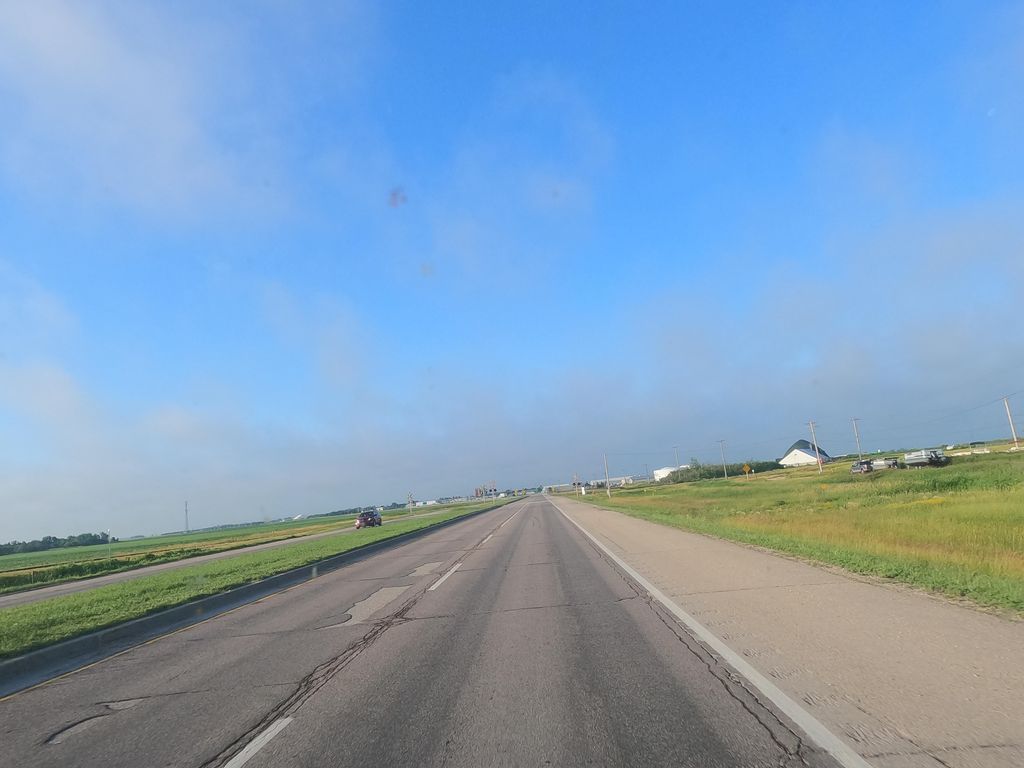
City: winnipeg